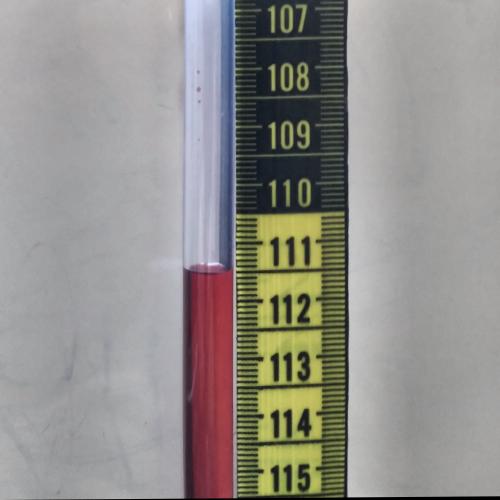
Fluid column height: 111.5 cm